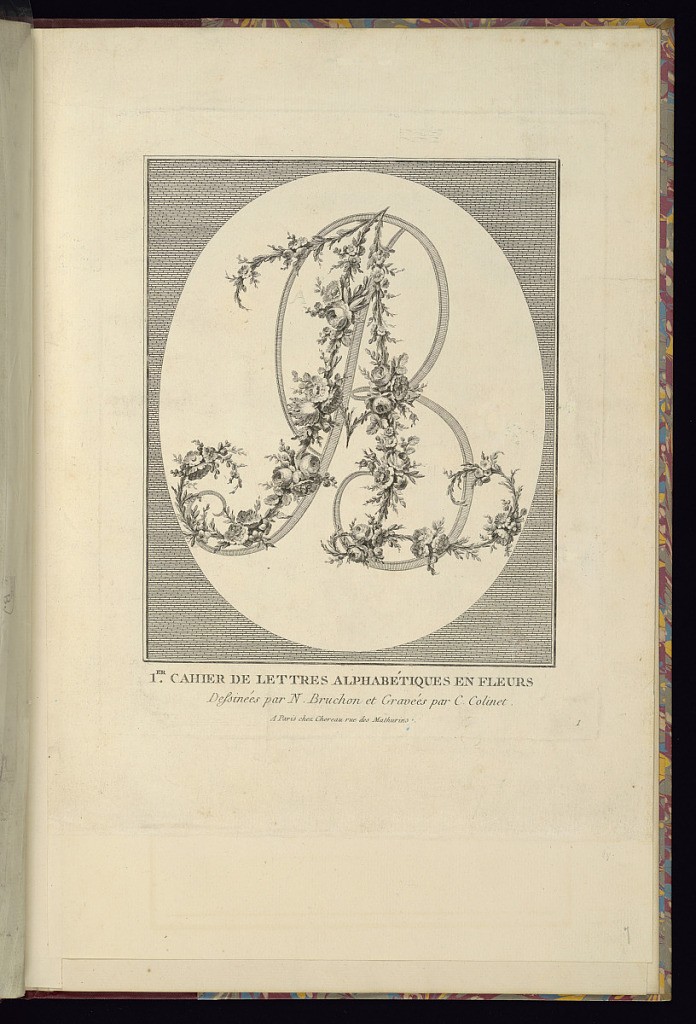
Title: Title Page and Design for the Letters A and B
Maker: N. Bruchon, French, active 18th century
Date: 1775–87
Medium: Etching and engraving on laid paper
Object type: Print
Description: Title page and design for a series of letters. In a central oval, within a rectangular frame, the interlaced designs for the letters A and B. The A is made up of flowers and leaves and the B of thin parallel lines. The title is lettered below, and the plate is numbered.